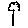
Label: flower